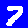
Digit: 7